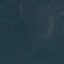
Land use / land cover class: Forest